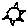
Label: sun